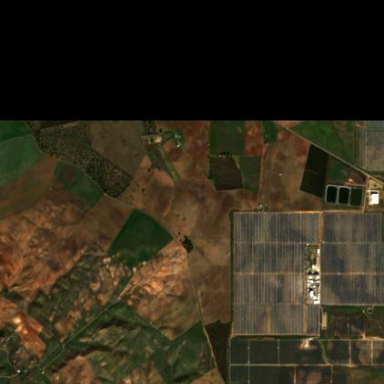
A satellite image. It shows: Solar power plant.